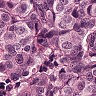
Metastatic tissue present: yes